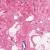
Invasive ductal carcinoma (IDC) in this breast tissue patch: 0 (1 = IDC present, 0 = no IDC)